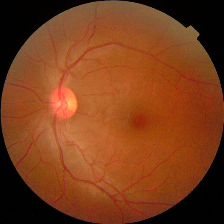
Diabetic retinopathy grade: No DR